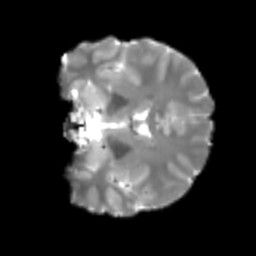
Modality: T2w
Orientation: coronal
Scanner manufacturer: siemens
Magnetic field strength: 3 T
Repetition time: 4 s
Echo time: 0.0594 s